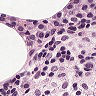
Metastatic tissue present: no